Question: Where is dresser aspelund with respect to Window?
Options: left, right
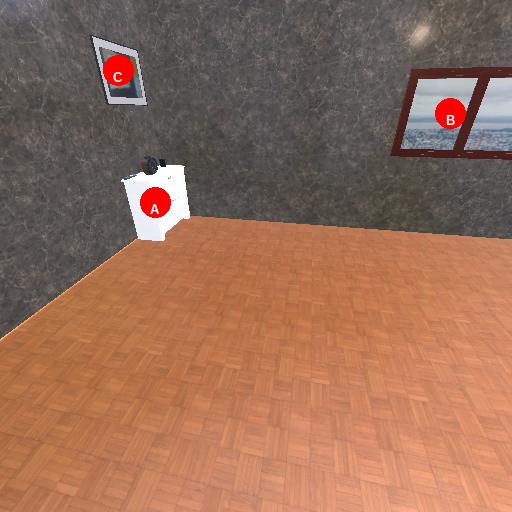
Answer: left